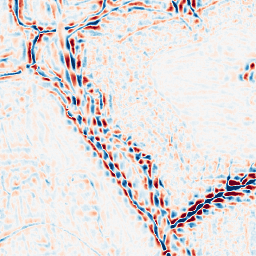
Category: wavelet
Decomposition family: wavelet_dwt
Decomposition parameters: wavelet: db4
level: 3
Upsampling method: bilinear
Upsampling parameters: scale: 2
Upsampling scale: 2